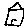
Label: house